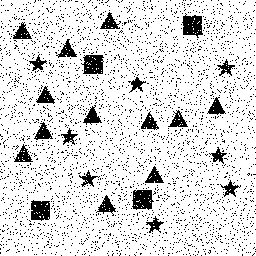
Squares: 4
Triangles: 12
Stars: 8
Total shapes: 24